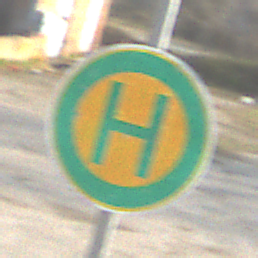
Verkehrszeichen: Haltestelle
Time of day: MorningAfternoon
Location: Outdoor (Suburban)
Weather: PartlyCloudy
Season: NotSpecified
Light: Natural